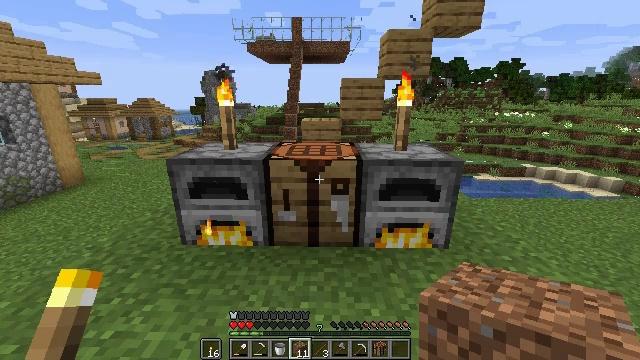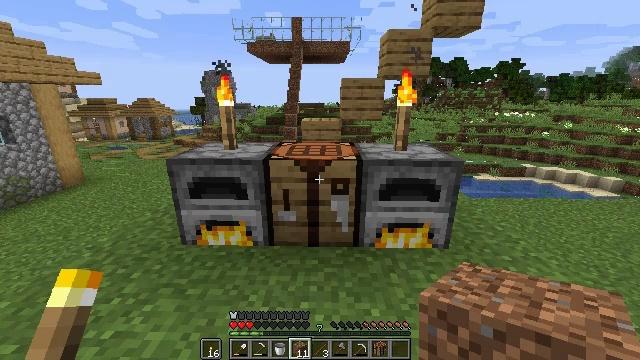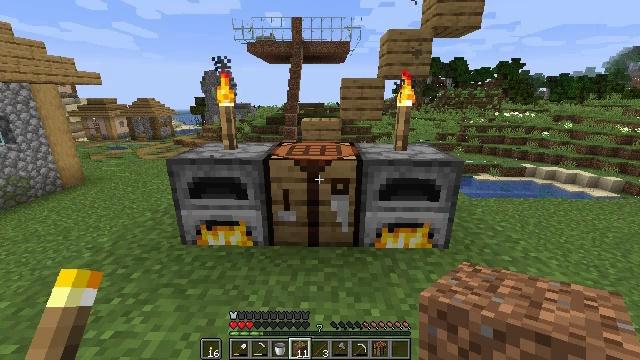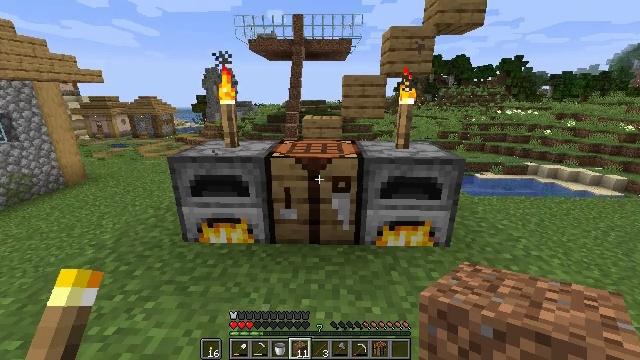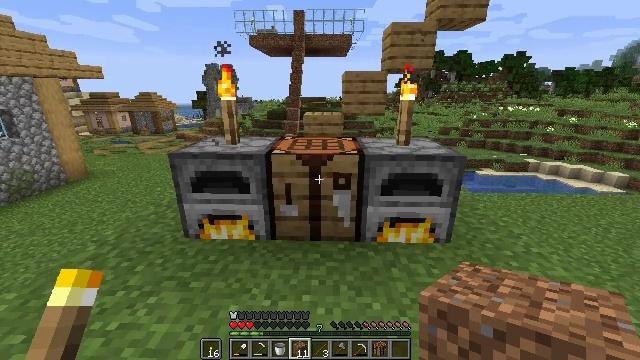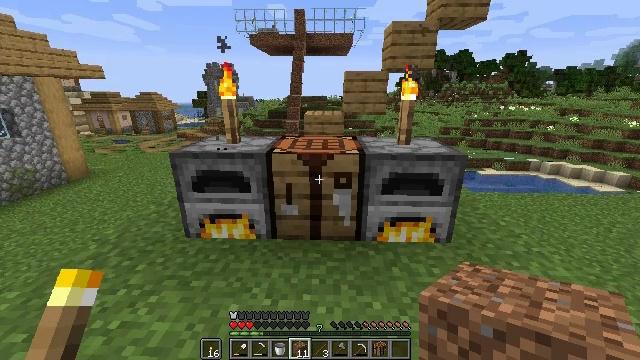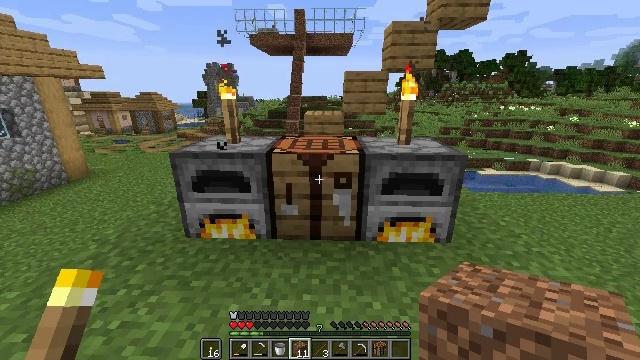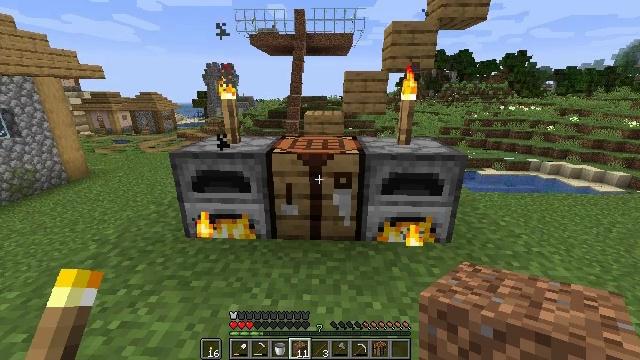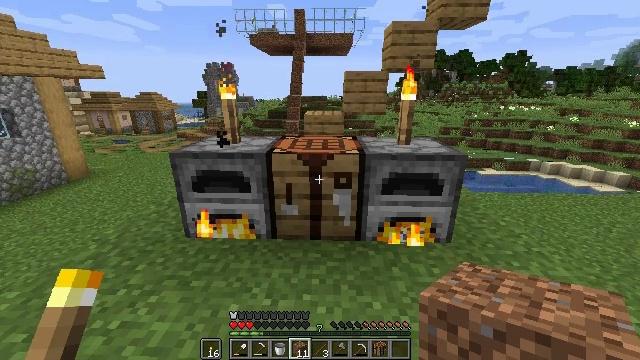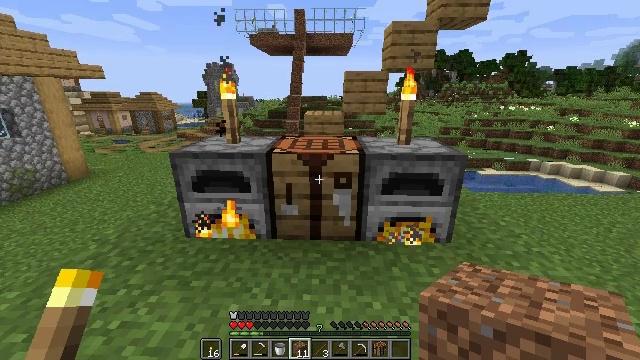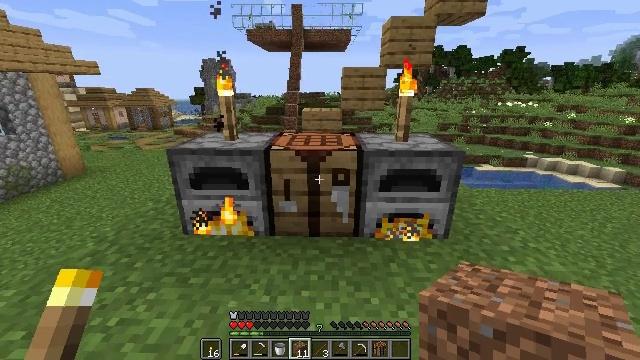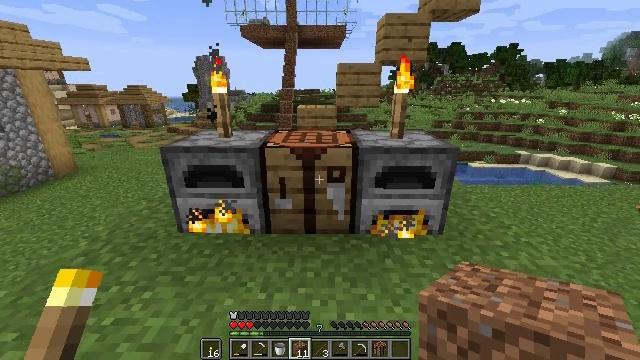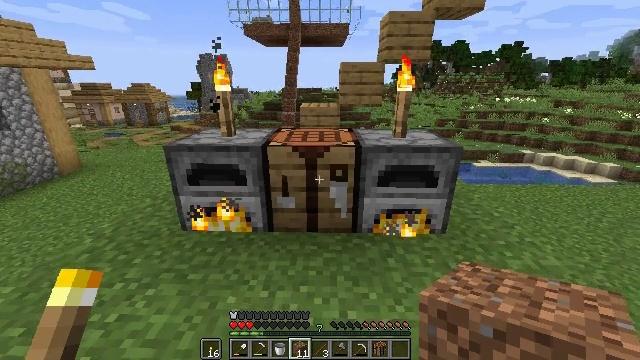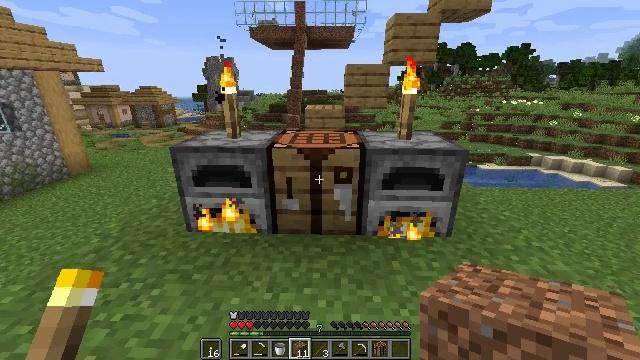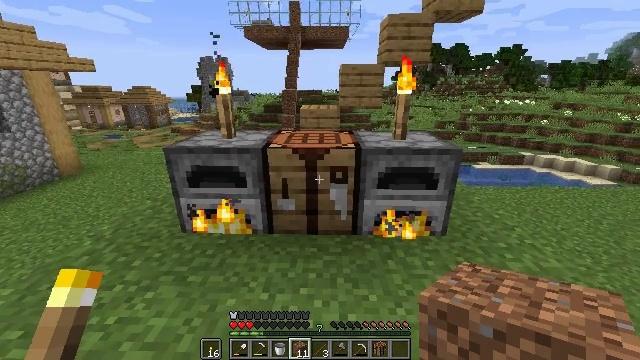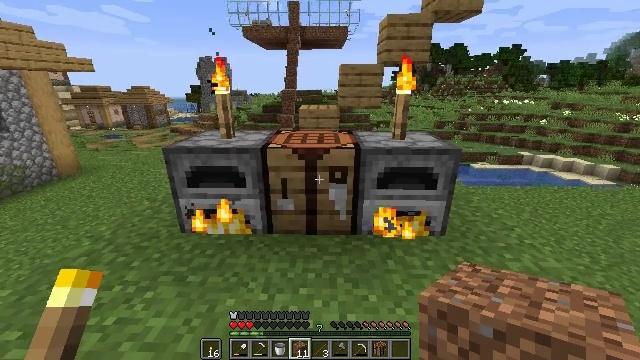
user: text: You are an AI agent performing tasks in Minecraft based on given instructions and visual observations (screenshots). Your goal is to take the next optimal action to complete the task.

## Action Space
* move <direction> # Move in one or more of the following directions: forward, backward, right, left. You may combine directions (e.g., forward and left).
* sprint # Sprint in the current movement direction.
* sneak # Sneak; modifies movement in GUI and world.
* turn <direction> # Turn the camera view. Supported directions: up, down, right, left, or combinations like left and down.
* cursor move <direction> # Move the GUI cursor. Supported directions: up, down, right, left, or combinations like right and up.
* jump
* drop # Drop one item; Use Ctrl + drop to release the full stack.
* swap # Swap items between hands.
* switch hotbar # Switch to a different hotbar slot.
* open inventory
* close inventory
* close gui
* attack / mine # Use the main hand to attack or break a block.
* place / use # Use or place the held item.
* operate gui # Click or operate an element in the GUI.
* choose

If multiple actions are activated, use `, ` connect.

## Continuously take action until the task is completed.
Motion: motion action
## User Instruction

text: craft item air
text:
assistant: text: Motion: no_op
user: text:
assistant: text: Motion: no_op
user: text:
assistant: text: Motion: no_op
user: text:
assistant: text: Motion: no_op
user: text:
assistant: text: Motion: no_op
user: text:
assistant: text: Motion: no_op
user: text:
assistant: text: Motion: no_op
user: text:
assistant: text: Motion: no_op
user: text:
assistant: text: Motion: no_op
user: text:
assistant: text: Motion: no_op
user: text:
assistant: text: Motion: turn right
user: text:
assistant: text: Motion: no_op
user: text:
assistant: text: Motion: turn left
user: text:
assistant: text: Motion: turn right
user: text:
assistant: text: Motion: no_op
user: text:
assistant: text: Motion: no_op
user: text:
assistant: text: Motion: no_op
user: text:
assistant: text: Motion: no_op
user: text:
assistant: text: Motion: no_op
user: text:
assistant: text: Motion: no_op
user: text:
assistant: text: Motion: no_op
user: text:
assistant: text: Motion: no_op
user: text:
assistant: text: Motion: no_op
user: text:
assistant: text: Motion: no_op
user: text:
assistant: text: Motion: no_op
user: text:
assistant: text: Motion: no_op
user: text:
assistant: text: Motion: no_op
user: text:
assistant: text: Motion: no_op
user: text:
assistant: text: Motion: no_op
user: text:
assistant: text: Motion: no_op